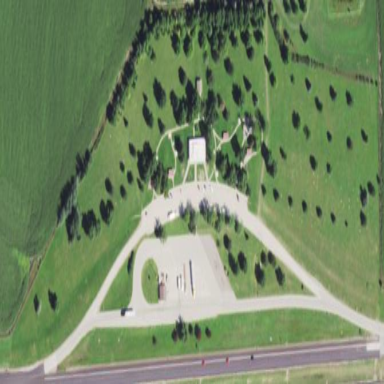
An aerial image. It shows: Rest area along the road.